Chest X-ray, AP view. Patient: 67 years old, sex F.
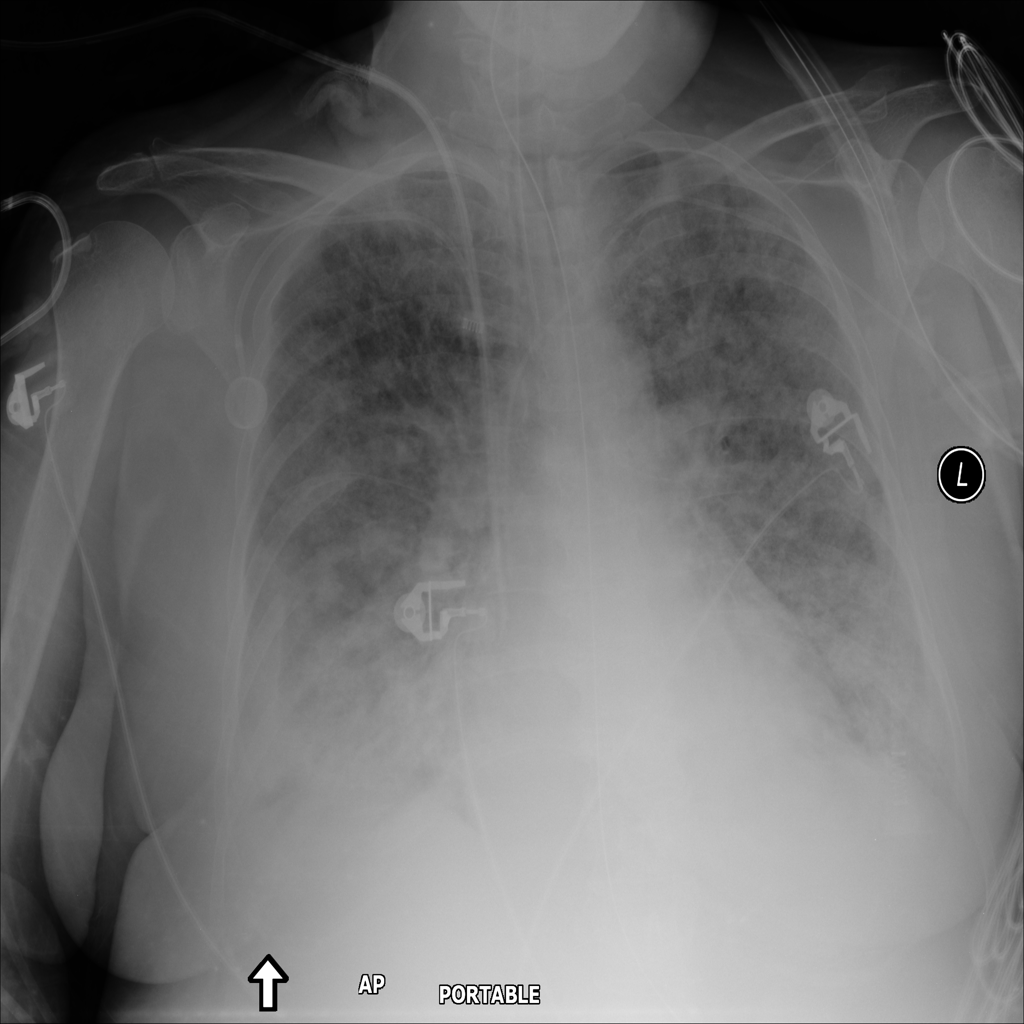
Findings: Infiltration